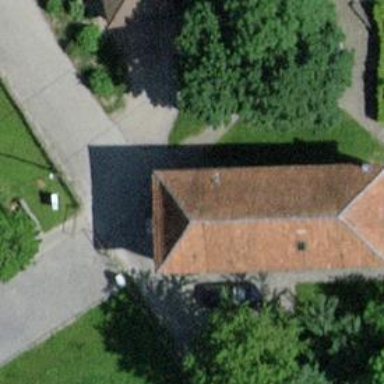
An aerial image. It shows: School building.